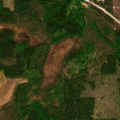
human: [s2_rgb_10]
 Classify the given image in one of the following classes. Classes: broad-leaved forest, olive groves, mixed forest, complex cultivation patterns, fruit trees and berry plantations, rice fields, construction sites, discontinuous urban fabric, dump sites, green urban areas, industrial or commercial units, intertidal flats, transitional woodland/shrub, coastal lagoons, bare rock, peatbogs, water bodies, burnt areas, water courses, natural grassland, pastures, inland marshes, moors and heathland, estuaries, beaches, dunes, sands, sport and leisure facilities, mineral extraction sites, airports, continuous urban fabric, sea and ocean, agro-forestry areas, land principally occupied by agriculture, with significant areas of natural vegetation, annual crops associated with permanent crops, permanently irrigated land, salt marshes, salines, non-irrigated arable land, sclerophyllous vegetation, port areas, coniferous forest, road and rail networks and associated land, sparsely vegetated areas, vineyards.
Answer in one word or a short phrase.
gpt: mixed forest, transitional woodland/shrub